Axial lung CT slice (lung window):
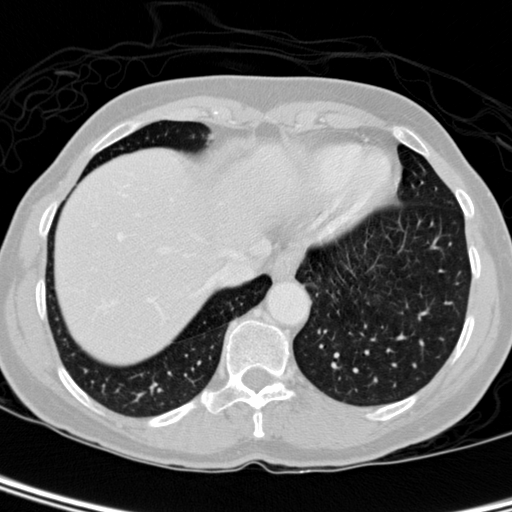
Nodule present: no